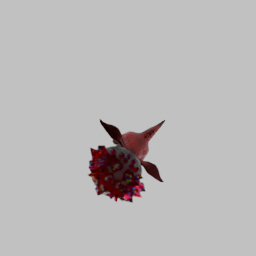
Label: animals